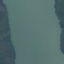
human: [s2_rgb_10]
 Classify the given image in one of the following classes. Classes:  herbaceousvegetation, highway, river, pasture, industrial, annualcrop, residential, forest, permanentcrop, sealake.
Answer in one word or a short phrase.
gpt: River